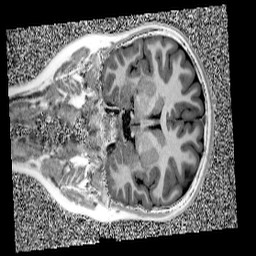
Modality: UNIT1
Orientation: coronal
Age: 10
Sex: female
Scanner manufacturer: siemens
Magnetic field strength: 3 T
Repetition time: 4 s
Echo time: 0.00299 s